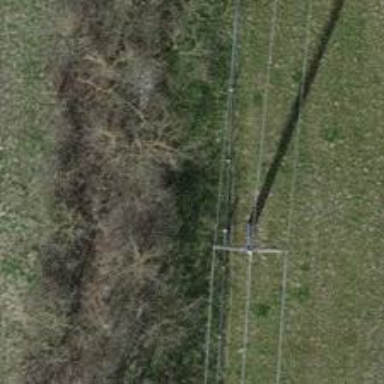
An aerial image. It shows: Concrete power pole.